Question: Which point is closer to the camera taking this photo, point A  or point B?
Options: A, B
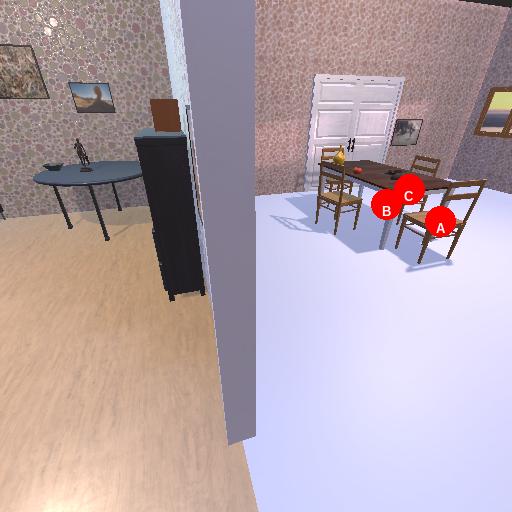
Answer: A